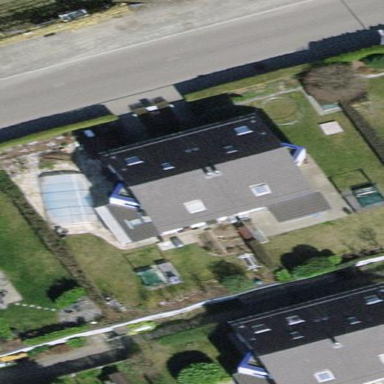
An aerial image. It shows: House with tile roof.